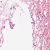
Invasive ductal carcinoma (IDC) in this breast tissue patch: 0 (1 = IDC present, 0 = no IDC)